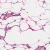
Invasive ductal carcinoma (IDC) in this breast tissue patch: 1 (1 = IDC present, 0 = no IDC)